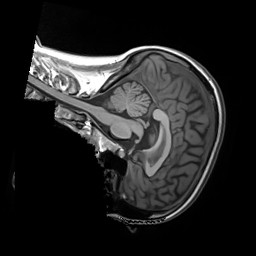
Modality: T1w
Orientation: sagittal
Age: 23
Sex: female
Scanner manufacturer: siemens
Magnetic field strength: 3 T
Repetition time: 1.55 s
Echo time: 0.00234 s